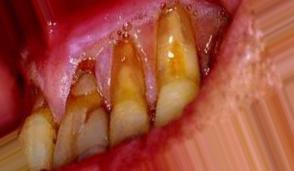
Condition: Tooth Discoloration